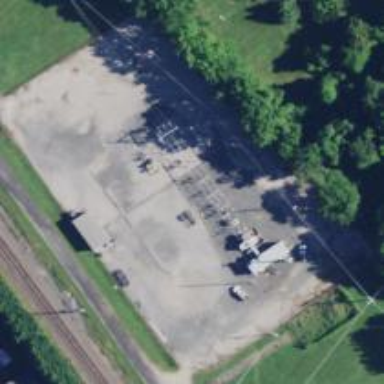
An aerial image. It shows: Power substation.